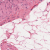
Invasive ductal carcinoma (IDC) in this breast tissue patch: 0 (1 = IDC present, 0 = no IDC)